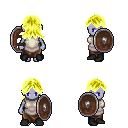
a pixel art fantasy rpg character, female body template, dark elf, purple skin, white tunic, robe skirt, gold loose hair, black shoes, shield, four views (front, back, left, right), 2x2 character sprite sheet, small pixel art, hard edges, no anti-aliasing